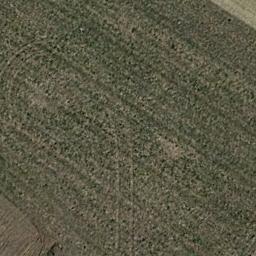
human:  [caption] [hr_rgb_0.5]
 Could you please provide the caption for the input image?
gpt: A large strip of lush green grass .

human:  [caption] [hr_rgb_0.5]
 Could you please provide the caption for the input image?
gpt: This meadow has sparse grasses and a striped texture and a trail is also on the meadow .

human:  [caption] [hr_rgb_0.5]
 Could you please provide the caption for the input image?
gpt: There are several yellow lines on the grass .

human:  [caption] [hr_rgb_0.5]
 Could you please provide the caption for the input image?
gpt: There are some thin lines in the meadow .

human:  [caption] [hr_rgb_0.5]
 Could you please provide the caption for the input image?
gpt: A brown meadow with some grass .